Interaction volume radius: 5 \u00c5
Interaction volume height: 10 \u00c5
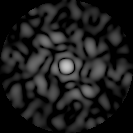
Disorder parameter: 0.8455